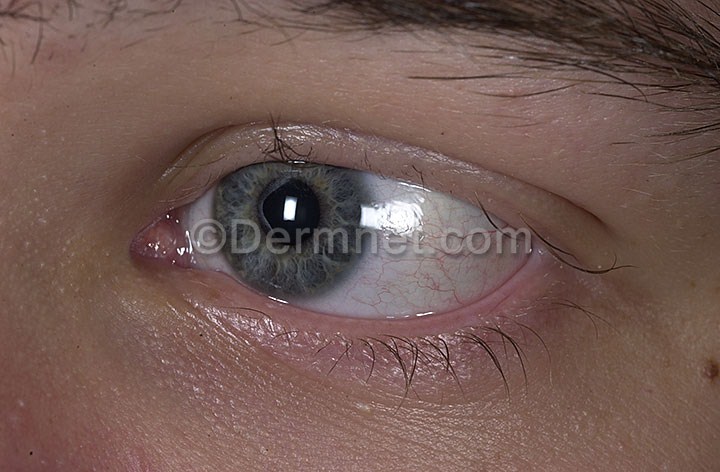
Disease: Nail Fungus and other Nail Disease